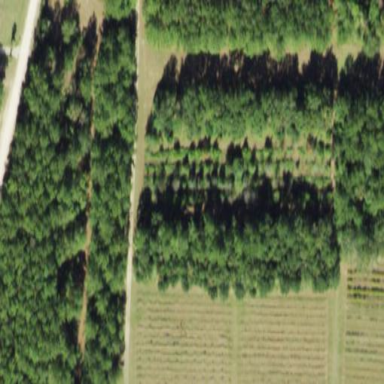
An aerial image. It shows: Plant nursery with trees.